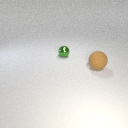
large brown rubber sphere in front of small green metal sphere